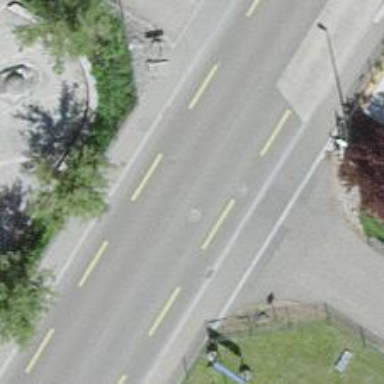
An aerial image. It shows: Secondary road with asphalt surface and designated cycle lane.